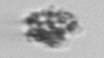
Label: detritus